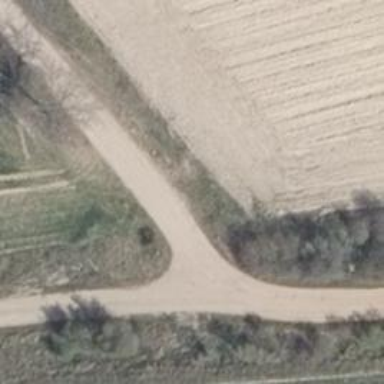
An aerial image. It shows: Sandy track road with grade4 tracktype.